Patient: sex F, age 40
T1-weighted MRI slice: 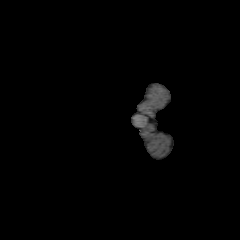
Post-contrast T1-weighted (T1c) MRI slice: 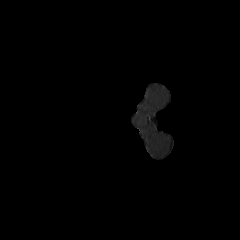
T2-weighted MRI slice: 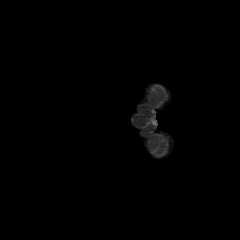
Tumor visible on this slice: no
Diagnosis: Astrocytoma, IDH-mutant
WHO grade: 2